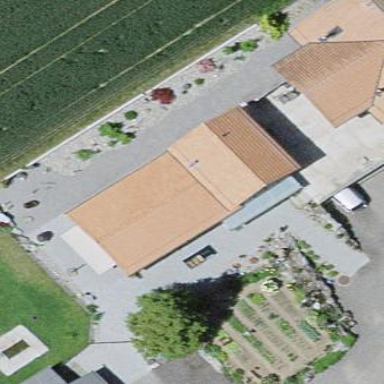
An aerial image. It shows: Shed.